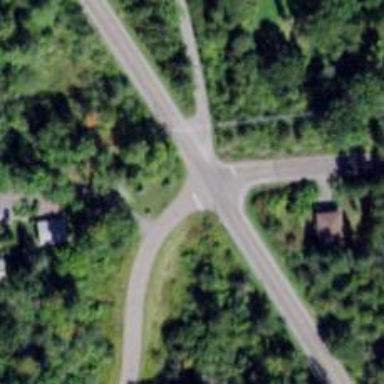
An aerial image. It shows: Stop road.